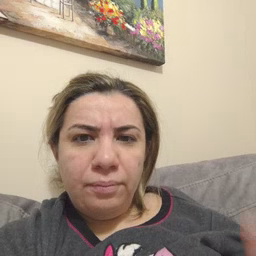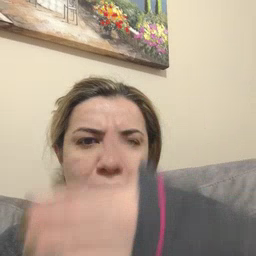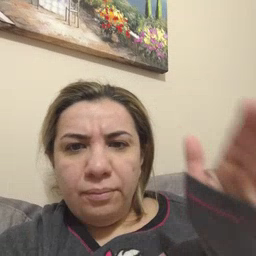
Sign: room